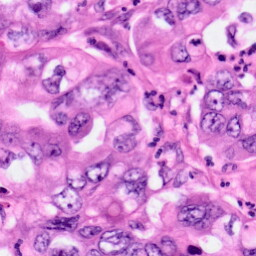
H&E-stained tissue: Pancreatic